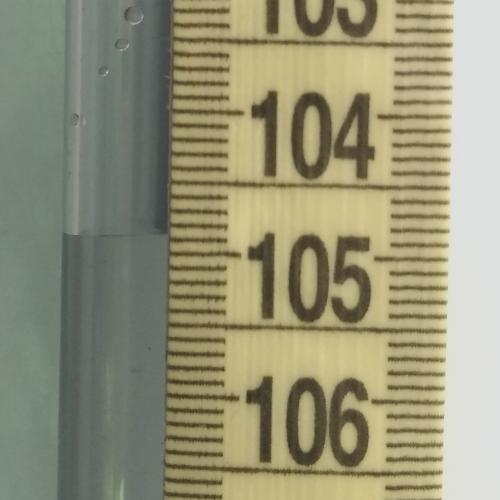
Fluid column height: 104.9 cm